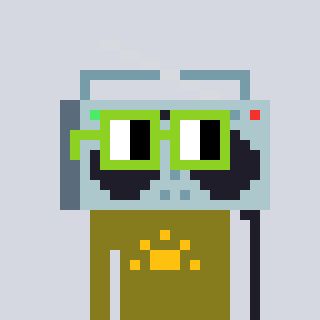
a pixel art character with square light green glasses, a boombox-shaped head and a gunk-colored body on a cool background